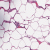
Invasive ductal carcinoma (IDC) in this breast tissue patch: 0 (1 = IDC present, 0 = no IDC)